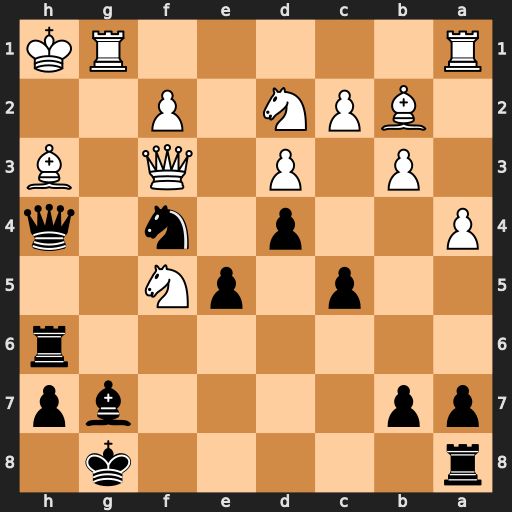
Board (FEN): r5k1/pp4bp/7r/2p1pN2/P2p1n1q/1P1P1Q1B/1BPN1P2/R5RK
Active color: b
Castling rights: -
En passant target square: -
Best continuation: Qxh3+ Qxh3 Rxh3#